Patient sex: M
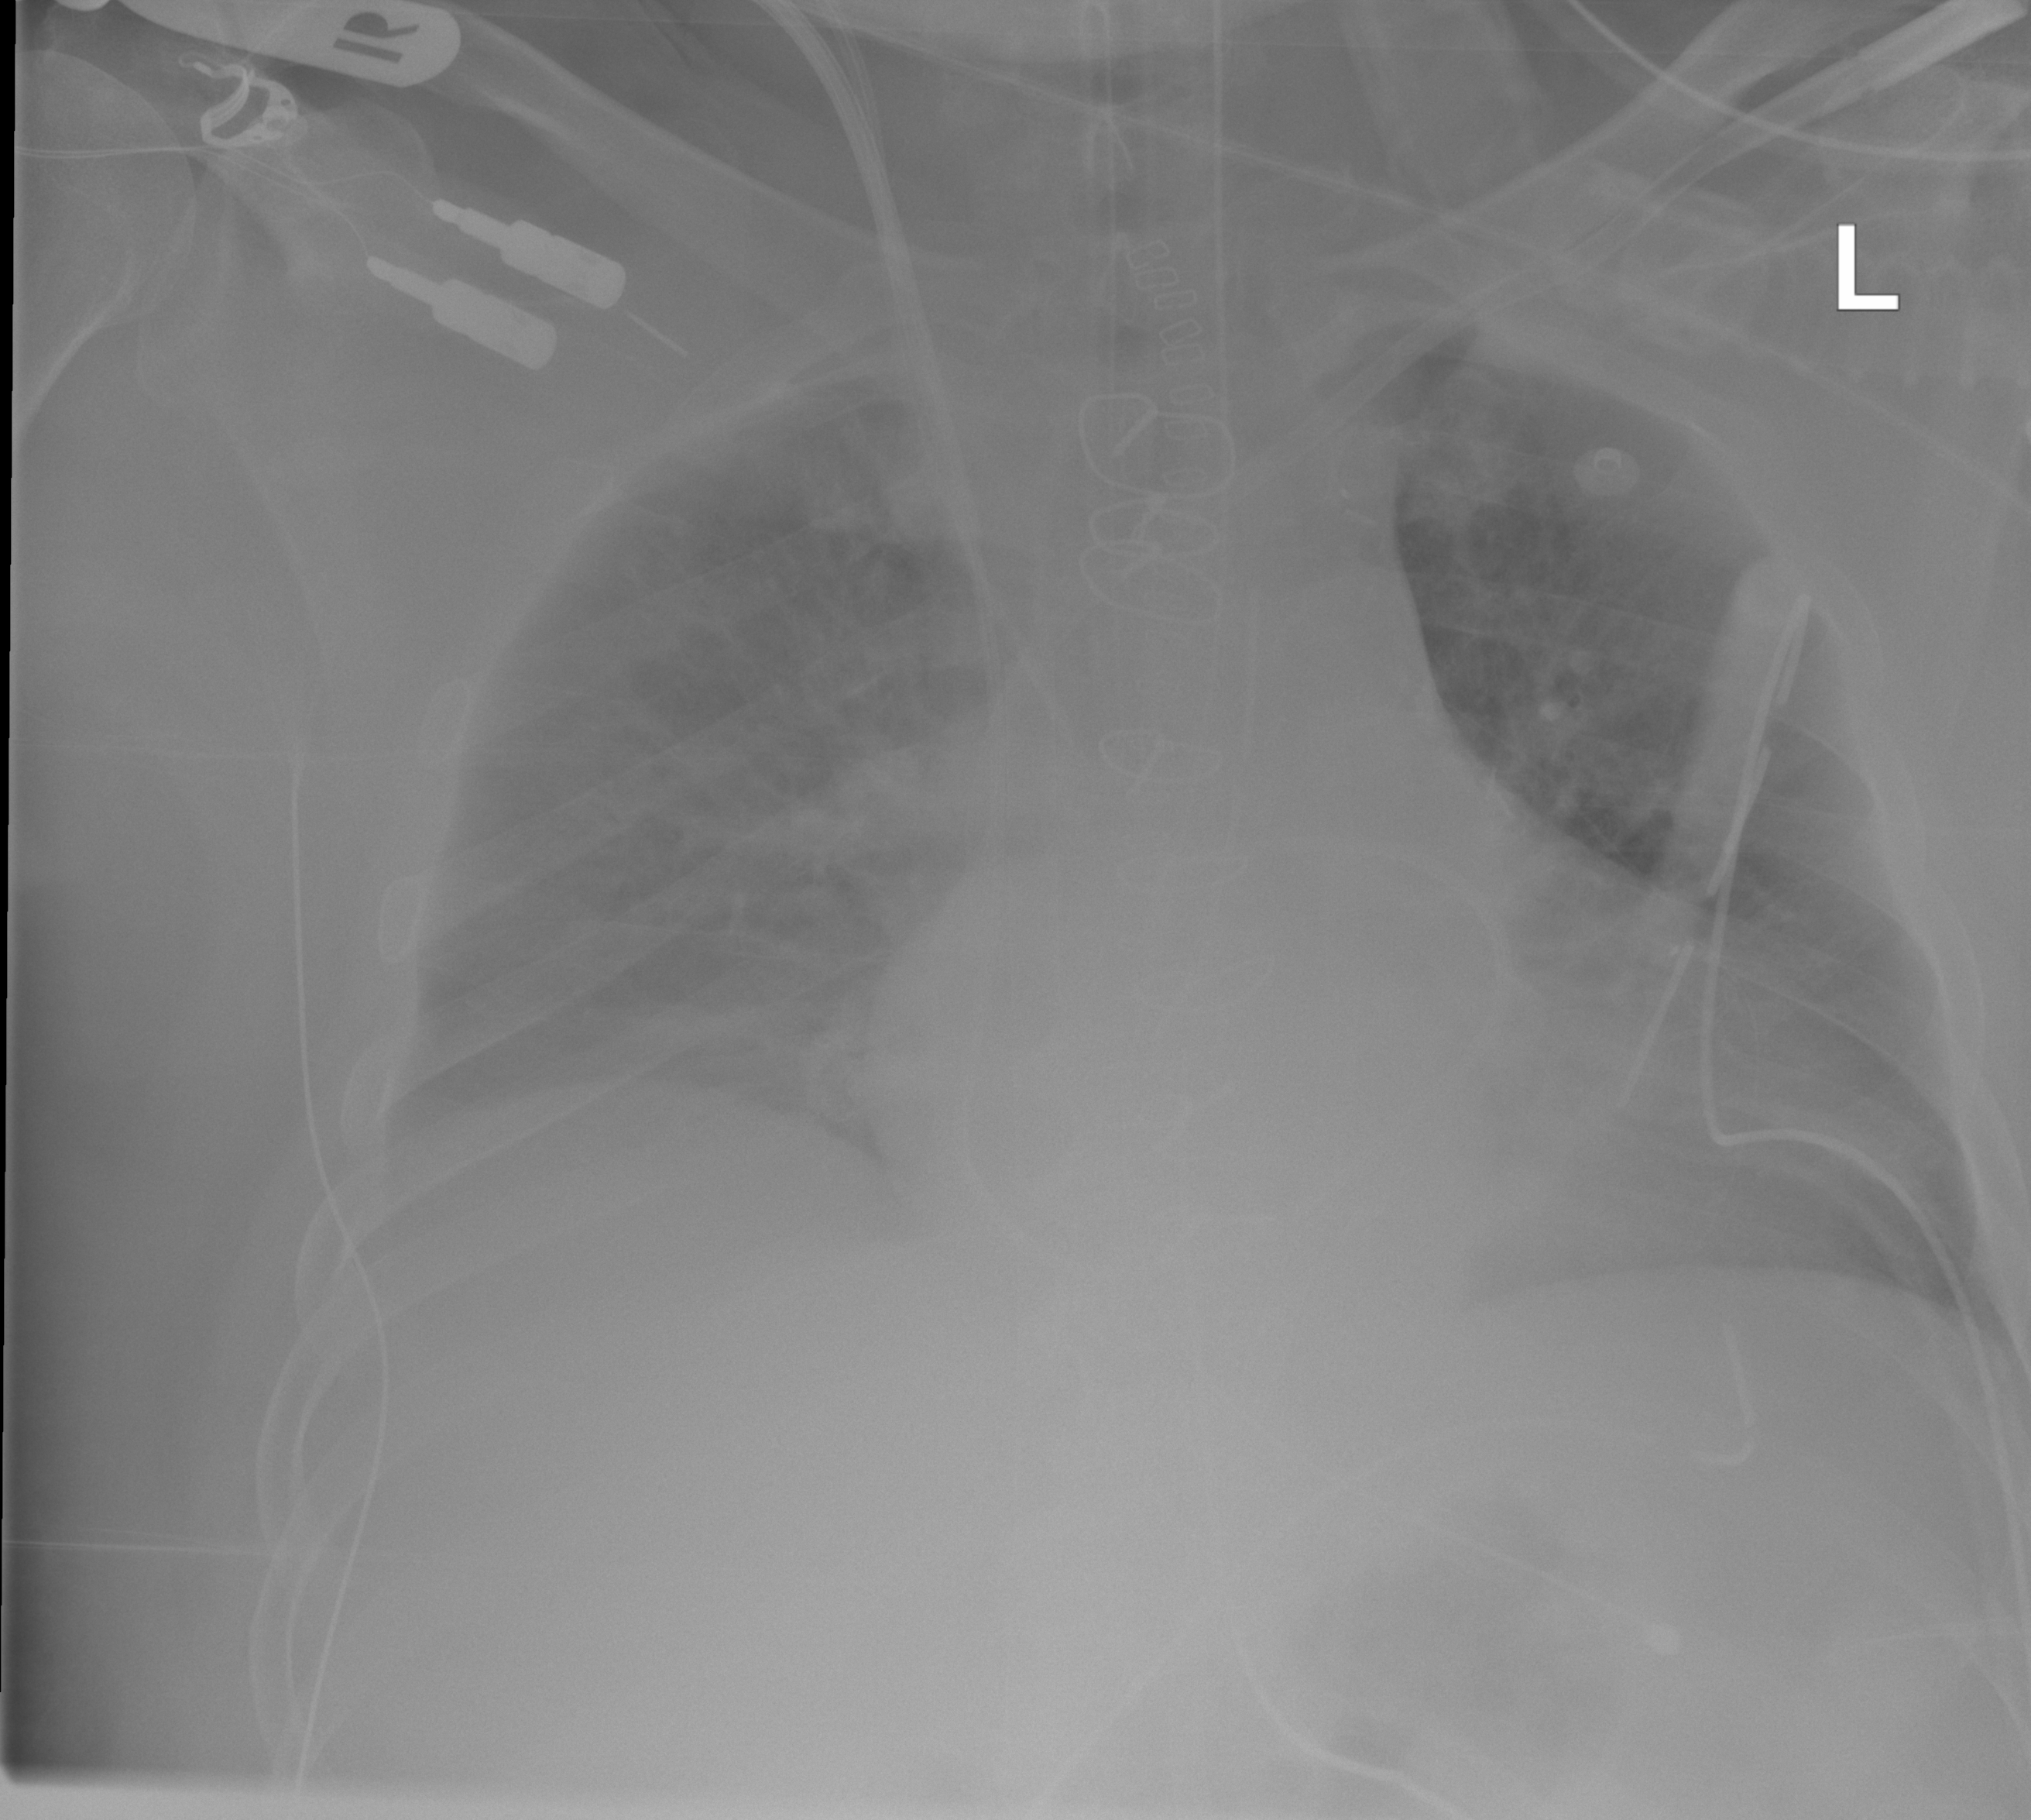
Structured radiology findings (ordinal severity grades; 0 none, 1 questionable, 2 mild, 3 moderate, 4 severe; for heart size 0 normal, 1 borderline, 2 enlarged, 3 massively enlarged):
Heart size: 2
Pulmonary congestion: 0
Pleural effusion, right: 2
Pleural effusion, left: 0
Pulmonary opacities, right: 0
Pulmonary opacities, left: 0
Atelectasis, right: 2
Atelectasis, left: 2